Field crop: maize
Growth stage: 2
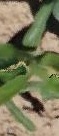
Species: maize